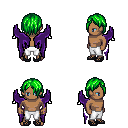
a pixel art fantasy rpg character, male body template, human, dark skin, purple wings, white pants, green bangs hairstyle, ghillies, four views (front, back, left, right), 2x2 character sprite sheet, small pixel art, hard edges, no anti-aliasing